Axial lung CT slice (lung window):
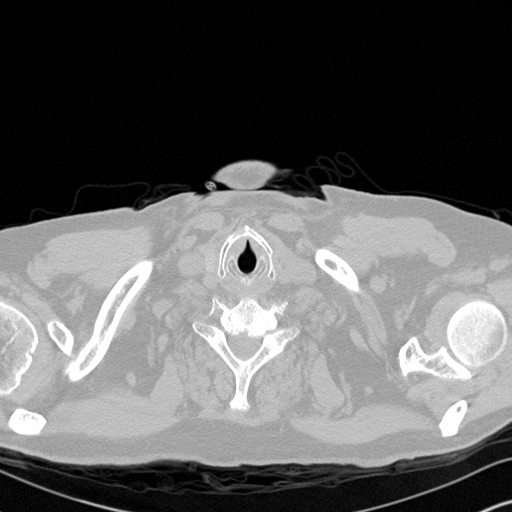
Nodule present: no